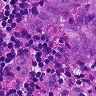
Metastatic tissue present: yes